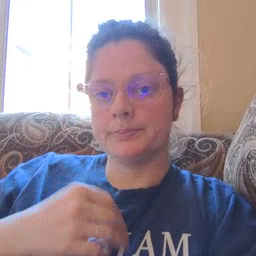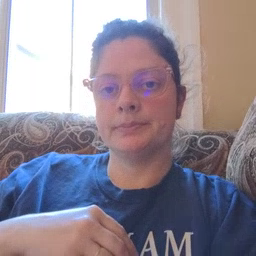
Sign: sleep